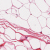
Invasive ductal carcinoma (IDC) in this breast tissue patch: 0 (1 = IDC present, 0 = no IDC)